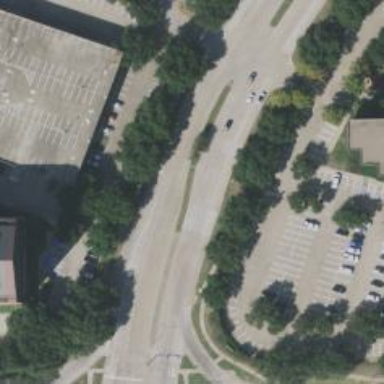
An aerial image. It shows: Secondary road with separate sidewalk.